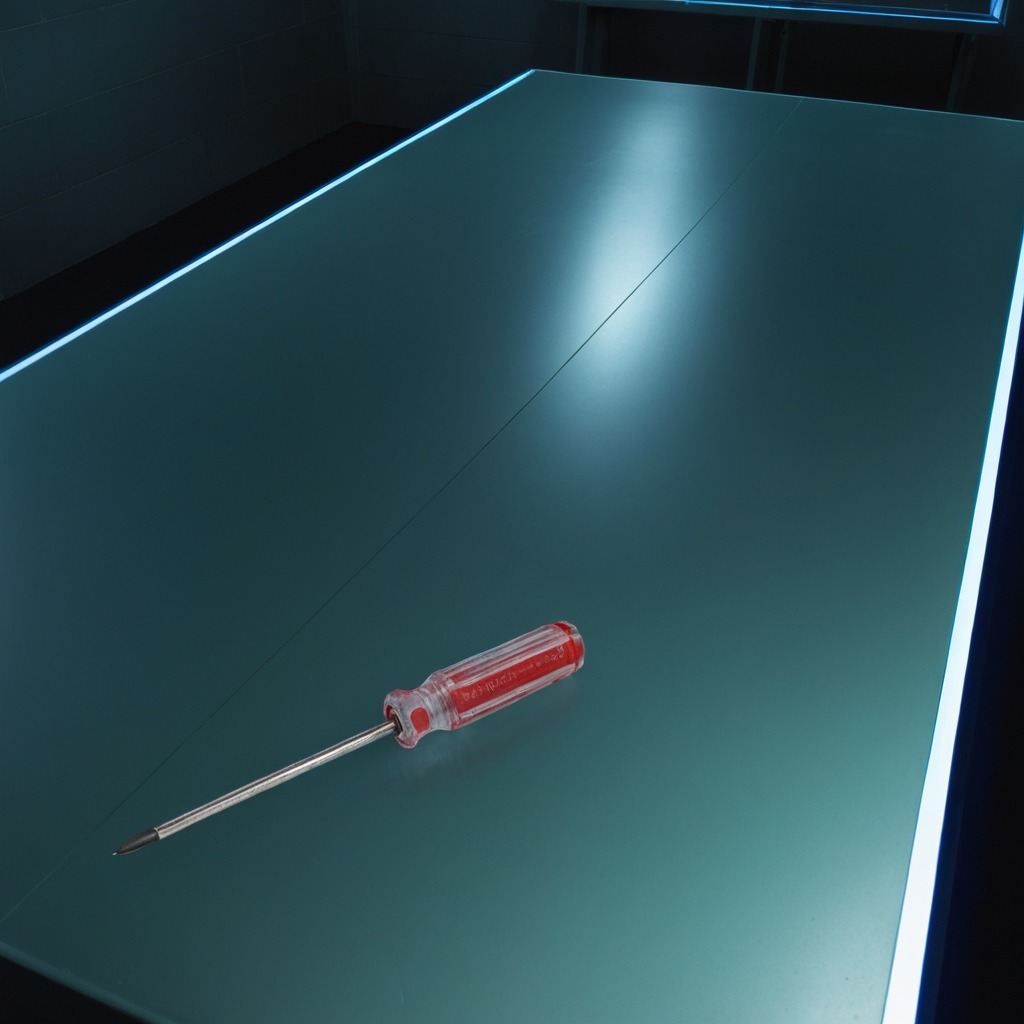
A screwdriver is lying on the clean empty table in a railway signal maintenance room.